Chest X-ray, PA view. Patient: 59 years old, sex F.
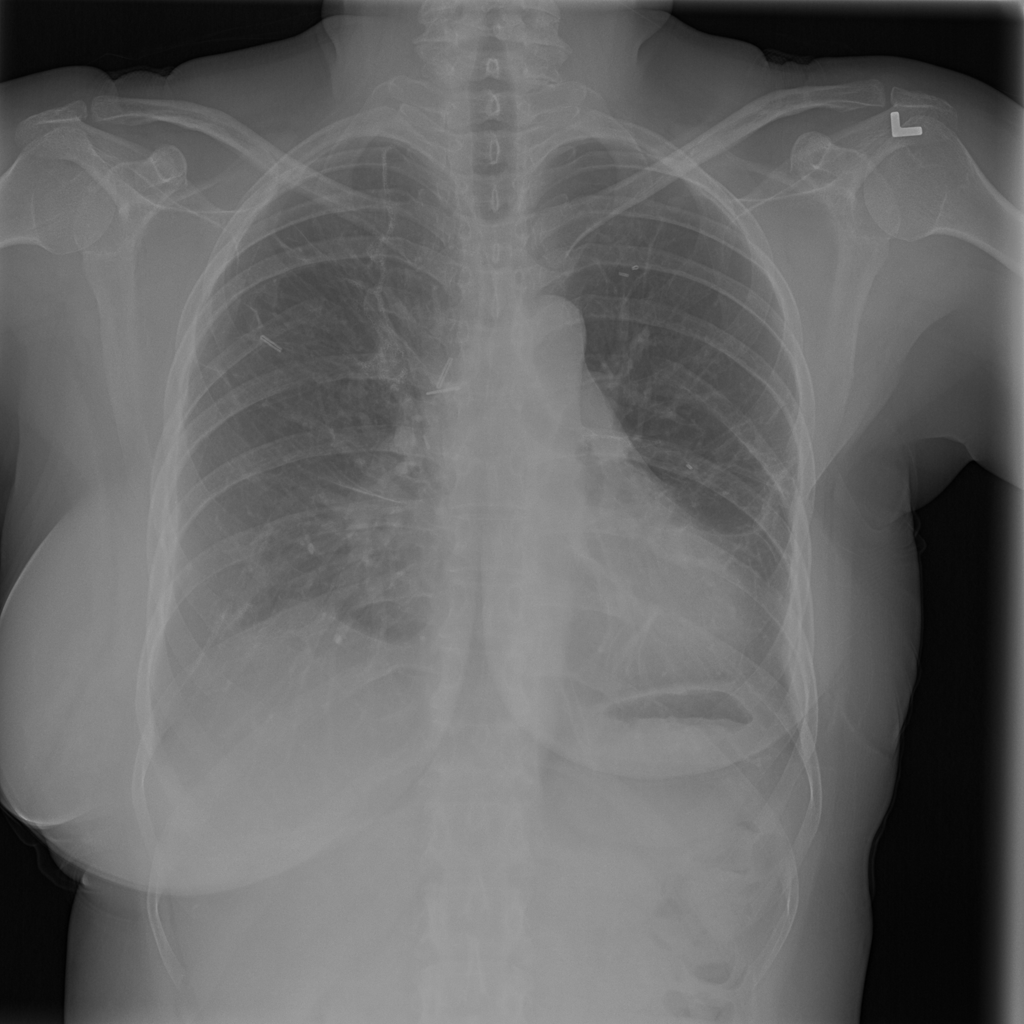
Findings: Infiltration